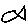
Label: fish